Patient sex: M
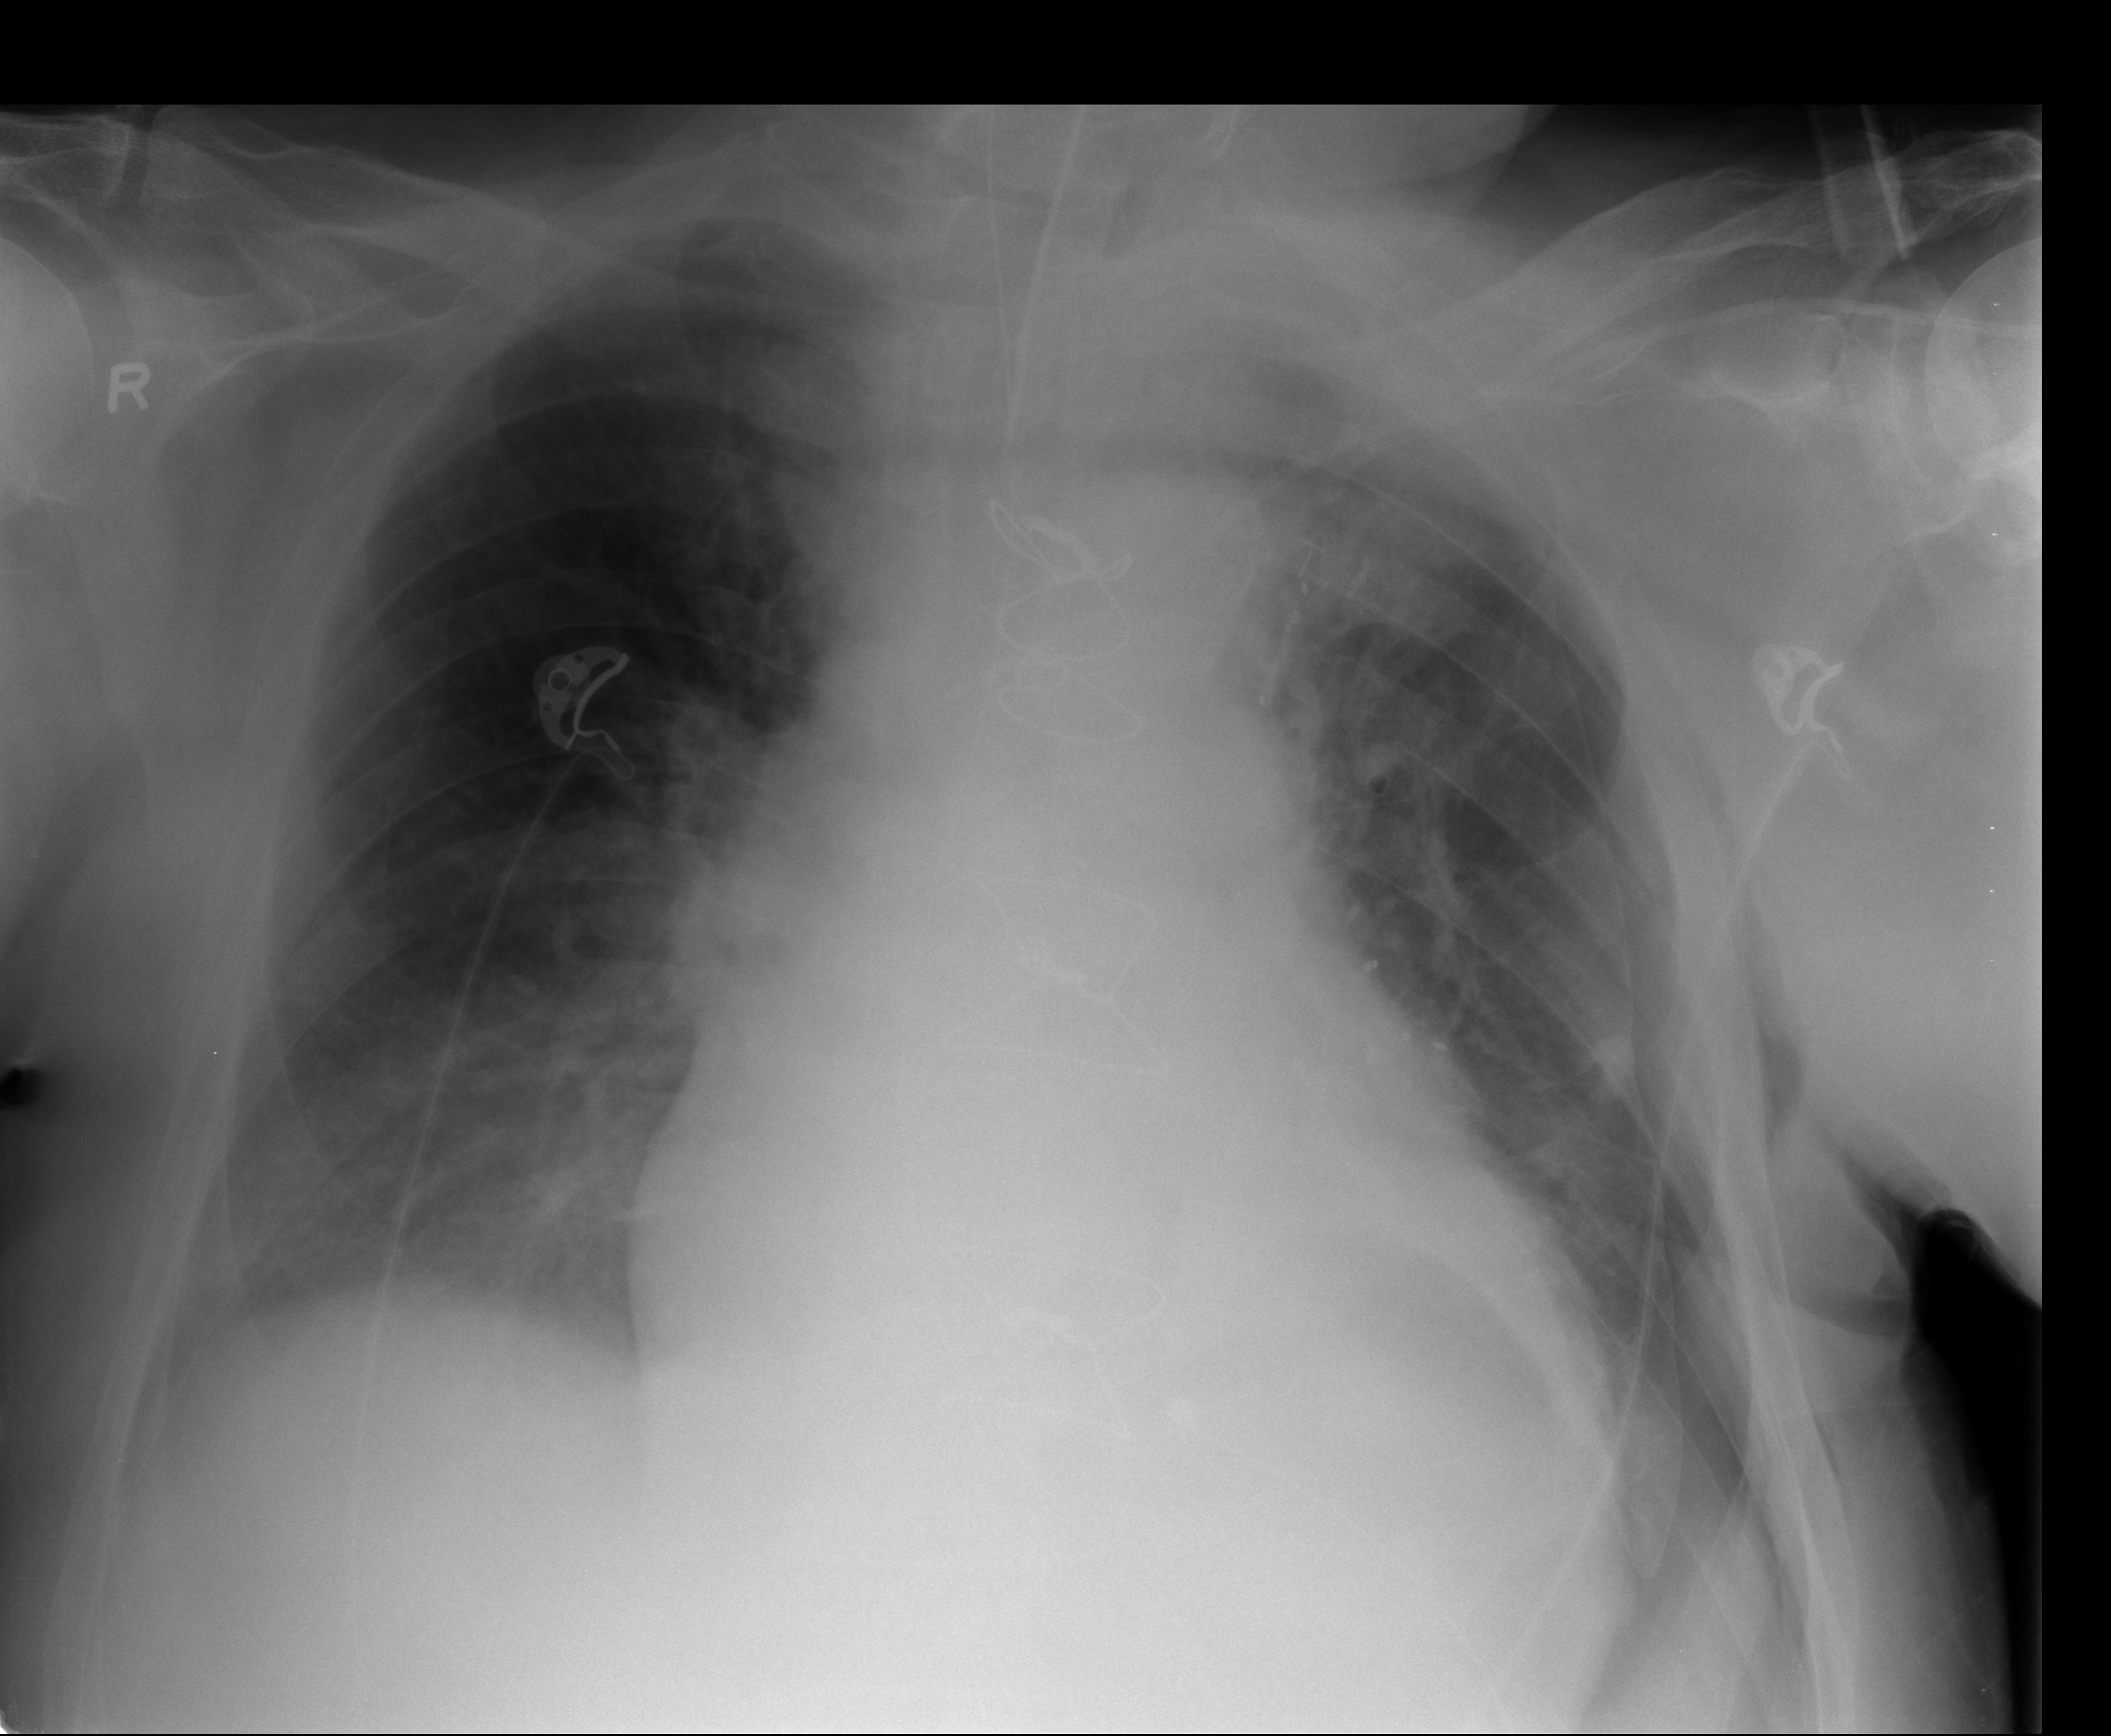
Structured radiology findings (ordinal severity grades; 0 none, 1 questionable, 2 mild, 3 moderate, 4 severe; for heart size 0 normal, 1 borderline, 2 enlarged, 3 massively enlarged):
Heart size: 2
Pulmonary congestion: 3
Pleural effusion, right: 1
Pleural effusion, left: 0
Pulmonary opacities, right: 0
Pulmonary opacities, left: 0
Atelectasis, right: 2
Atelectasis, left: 2